Question: enter image description hereI was trying to see how a shell scripts work and how to run them, so I toke some sample code from a book I picked up from the library called "Wicked Cool Shell Scripts"
I re wrote the code verbatim, but I'm getting an error from Linux, which I compiled the code on saying:
> 'd.sh: line 3: syntax error near unexpected token '{'d.sh: line 3:'gmk() {
Before this I had the curly bracket on the newline but I was still getting :
> 'd.sh: line 3: syntax error near unexpected token'd.sh: line 3:'gmk()
'''
#!/bin/sh
#format directory- outputs a formatted directory listing
gmk()
{
#Give input in Kb, output converted to Kb, Mb, or Gb for best output format
if [$1 -ge <PHONE>]; then
echo "$(scriptbc -p 2 $1/<PHONE>)Gb"
elif [$1 - ge 1000]; then
echo "$$(scriptbc -p 2 $1/1000)Mb"
else
echo "${1}Kb"
fi
}
if [$# -gt 1] ; then
echo "Usage: $0 [dirname]" >&2; exit 1
elif [$# -eq 1] ; then
cd "$@"
fi
for file in *
do
if [-d "$file"] ; then
size = $(ls "$file"|wc -l|sed 's/[^[:digit:]]//g')
elif [$size -eq 1] ; then
echo "$file ($size entry)|"
else
echo "$file ($size entries)|"
fi
else
size ="$(ls -sk "$file" | awk '{print $1}')"
echo "$file ($(gmk $size))|"
fi
done | sed 's/ /^^^/g' | xargs -n 2 | sed 's/\^\^\^/ /g' | awk -F\| '{ printf "%39s %-39s
", $1, $2}'
exit 0
if [$#-gt 1]; then
echo "Usage :$0 [dirname]" >&2; exit 1
elif [$# -eq 1]; then
cd "$@"
fi
for file in *
do
if [ -d "$file" ] ; then
size =$(ls "$file" | wc -l | sed 's/[^[:digit:]]//g')
if [ $size -eq 1 ] ; then
echo "$file ($size entry)|"
else
echo "$file ($size entries)|"
fi
else
size ="$(ls -sk "$file" | awk '{print $1}')"
echo "$file ($(convert $size))|"
fi
done | sed 's/ /^^^/g' | xargs -n 2 | sed 's/\^\^\^/ /g' | awk -F\| '{ printf "%-39s %-39s
", $1, $2 }'
exit 0
'''

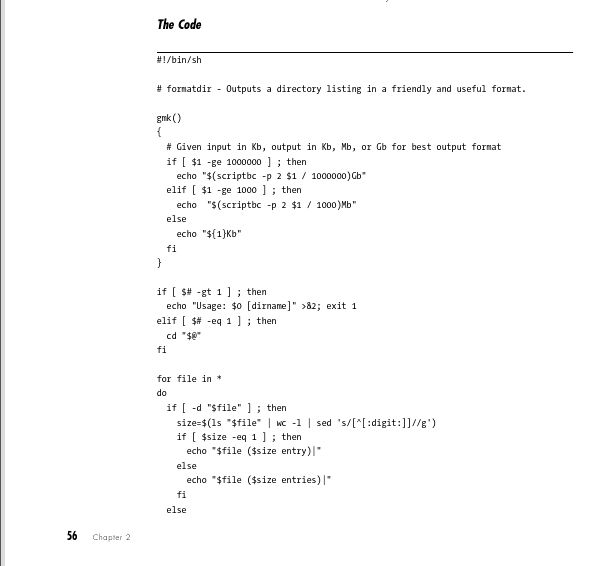
Answer: sh is sensitive to spaces. In particular assignment (no spaces around '=') and testing (must have spaces inside the '[ ]').
This version runs, although fails on my machine due to the lack of 'scriptbc'.
You put an 'elsif' in a spot where it was supposed to be 'if'.
Be careful of column alignment between starts and ends. If you mismatch them it will easily lead you astray in thinking about how this works.
Also, adding a 'set -x' near the top of a script is a good way of debugging what it is doing - it will cause the interpreter to output each line it is about to run before it does.
'''
#!/bin/sh
#format directory- outputs a formatted directory listing
gmk()
{
#Give input in Kb, output converted to Kb, Mb, or Gb for best output format
if [ $1 -ge <PHONE> ]; then
echo "$(scriptbc -p 2 $1/<PHONE>)Gb"
elif [ $1 -ge 1000 ]; then
echo "$(scriptbc -p 2 $1/1000)Mb"
else
echo "${1}Kb"
fi
}
if [ $# -gt 1 ] ; then
echo "Usage: $0 [dirname]" >&2; exit 1
elif [ $# -eq 1 ] ; then
cd "$@"
fi
for file in *
do
if [ -d "$file" ] ; then
size=$(ls "$file"|wc -l|sed 's/[^[:digit:]]//g')
if [ $size -eq 1 ] ; then
echo "$file ($size entry)|"
else
echo "$file ($size entries)|"
fi
else
size="$(ls -sk "$file" | awk '{print $1}')"
echo "$file ($(gmk $size))|"
fi
done | sed 's/ /^^^/g' | xargs -n 2 | sed 's/\^\^\^/ /g' | awk -F\| '{ printf "%39s %-39s
", $1, $2}'
exit 0
'''